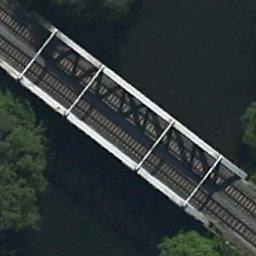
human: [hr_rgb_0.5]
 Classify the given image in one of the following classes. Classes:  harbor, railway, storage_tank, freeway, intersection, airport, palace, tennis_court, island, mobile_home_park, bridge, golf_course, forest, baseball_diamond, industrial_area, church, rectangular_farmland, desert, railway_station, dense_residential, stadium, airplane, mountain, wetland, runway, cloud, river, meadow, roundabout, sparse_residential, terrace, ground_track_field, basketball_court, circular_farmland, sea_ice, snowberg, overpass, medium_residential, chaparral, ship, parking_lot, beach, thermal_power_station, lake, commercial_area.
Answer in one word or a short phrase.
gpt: bridge